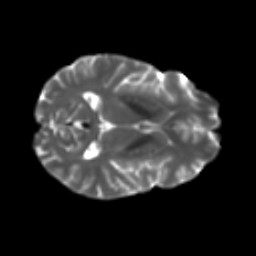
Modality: T2w
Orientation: axial
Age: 42
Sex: female
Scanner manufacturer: ge
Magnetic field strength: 3 T
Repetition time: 7.8 s
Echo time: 0.0606 s